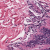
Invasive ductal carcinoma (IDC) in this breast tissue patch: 0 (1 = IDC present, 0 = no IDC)